Question: Eclipse Java EE IDE for Web Developers.
Version: Luna Release (4.4.0)
Build id: 20140612-0600
---
I'm using the release version of Eclipse Luna for Java (Java EE), and it seems that there's no content assist for the new Java 8-style . In the example below, I hit Ctrl-Space after the '::', expecting to see the list of methods available on the class 'Match'. Instead I just get some generic template assist, even if I cycle through all the assist menus. Normal content assist on methods work fine, it's just Java 8 method references (::) that don't work.

Is this supposed to work? If not, why not? By design? Bug?
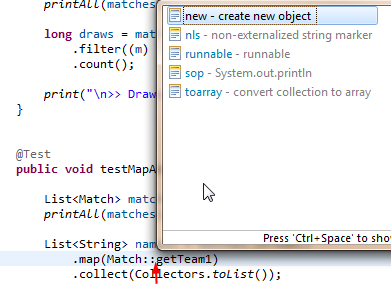
Answer: Looks like this might be Eclipse bug <URL>.
Method reference content assist does work in some places but not in 'invocation contexts'.